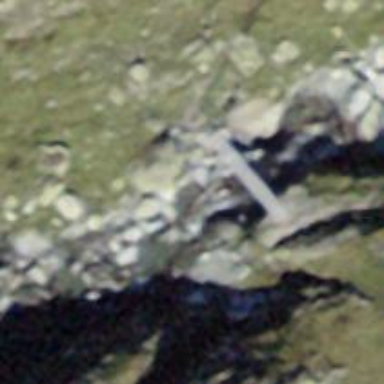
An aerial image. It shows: Path on bridge.